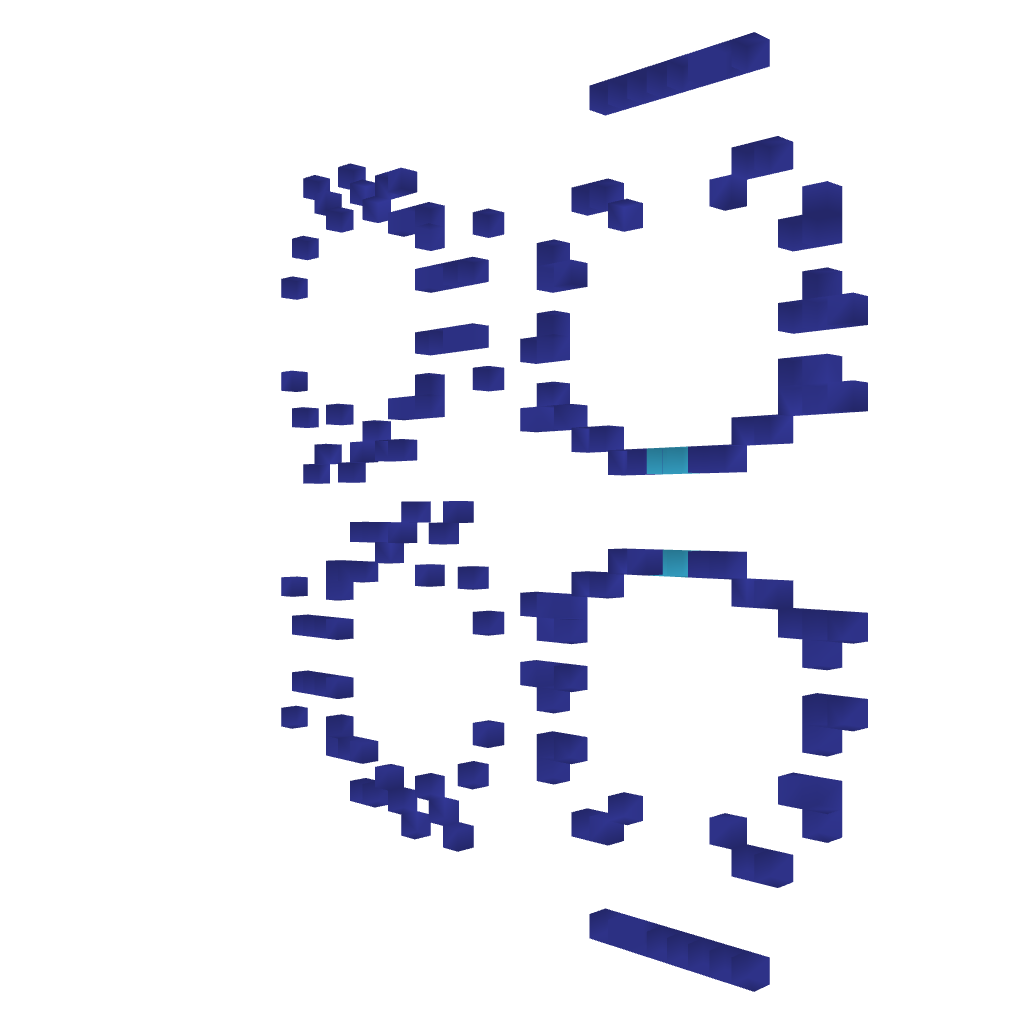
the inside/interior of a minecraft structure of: Zelda/NES-Blue Octorok